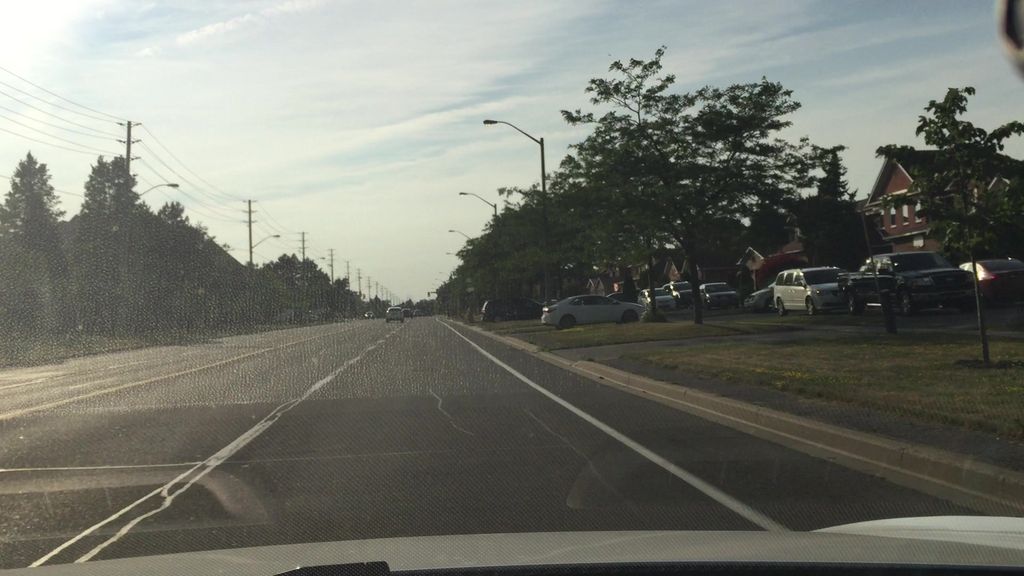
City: toronto